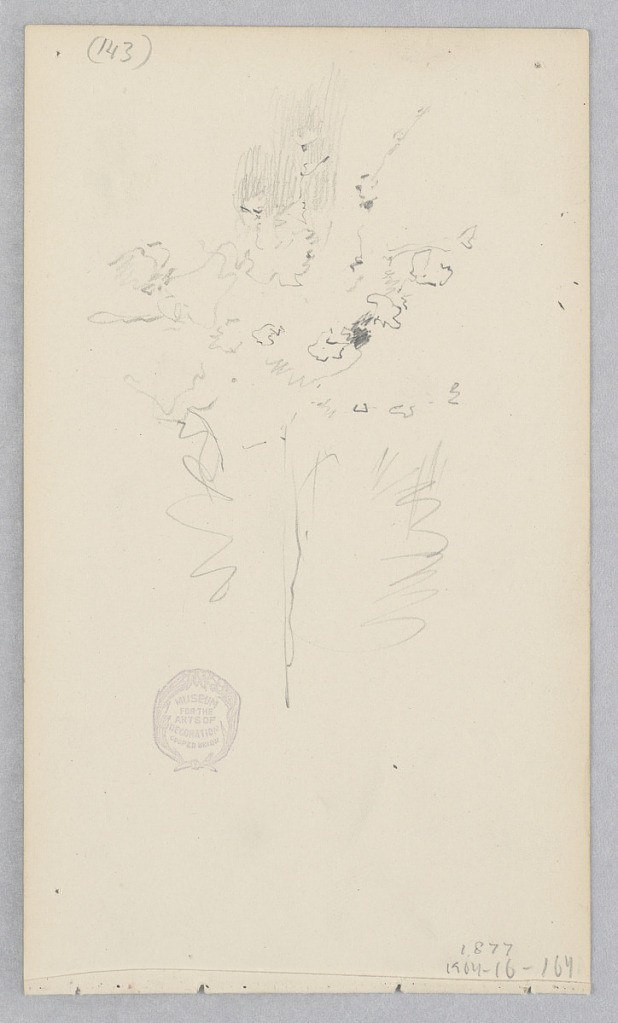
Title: Tree
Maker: Robert Frederick Blum, American, 1857–1903
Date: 1877
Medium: Graphite on wove paper
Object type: Drawing
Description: Sketch of a tree in bloom.